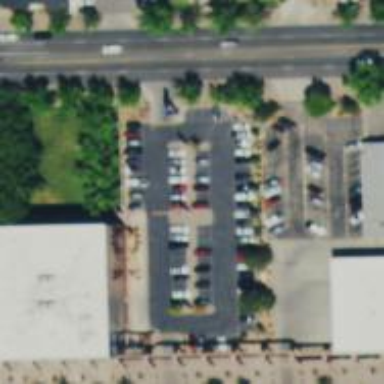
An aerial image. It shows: Parking space is available.